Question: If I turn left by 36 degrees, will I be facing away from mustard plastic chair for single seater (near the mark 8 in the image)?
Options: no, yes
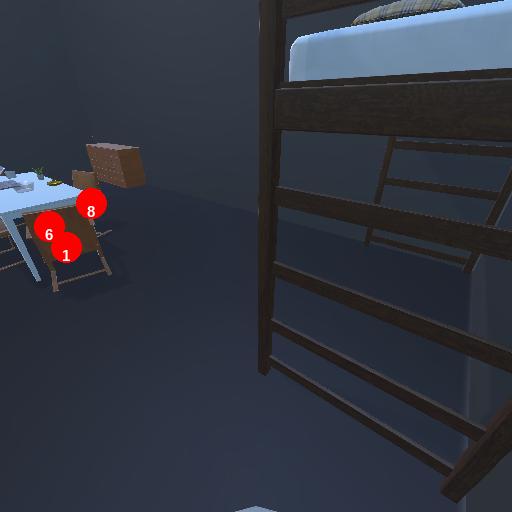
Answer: no